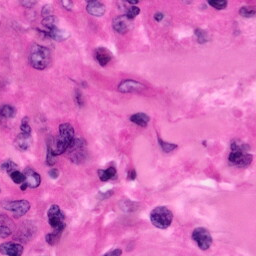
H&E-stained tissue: Pancreatic